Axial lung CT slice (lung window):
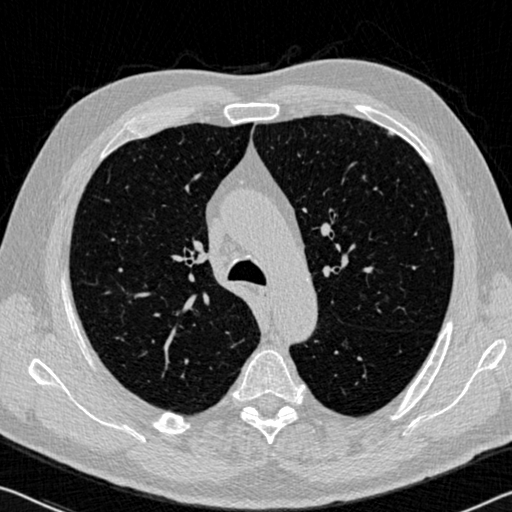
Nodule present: no